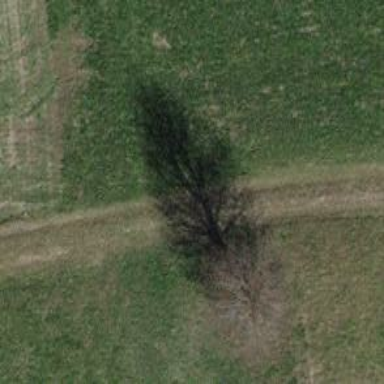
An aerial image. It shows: Grassy track with grade3 tracktype.